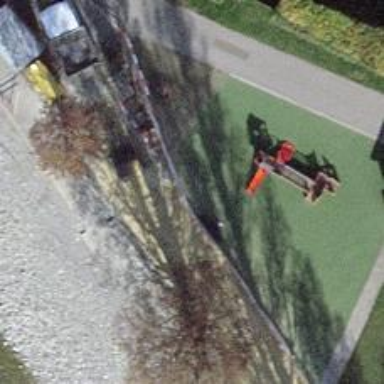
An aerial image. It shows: Bench.